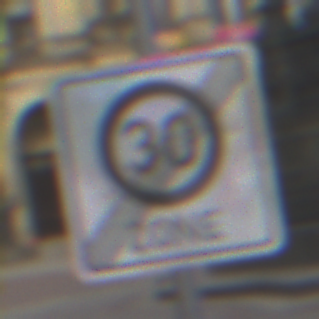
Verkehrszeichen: EndeZone30
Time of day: MorningAfternoon
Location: Outdoor (Urban)
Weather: PartlyCloudy
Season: NotSpecified
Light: Natural